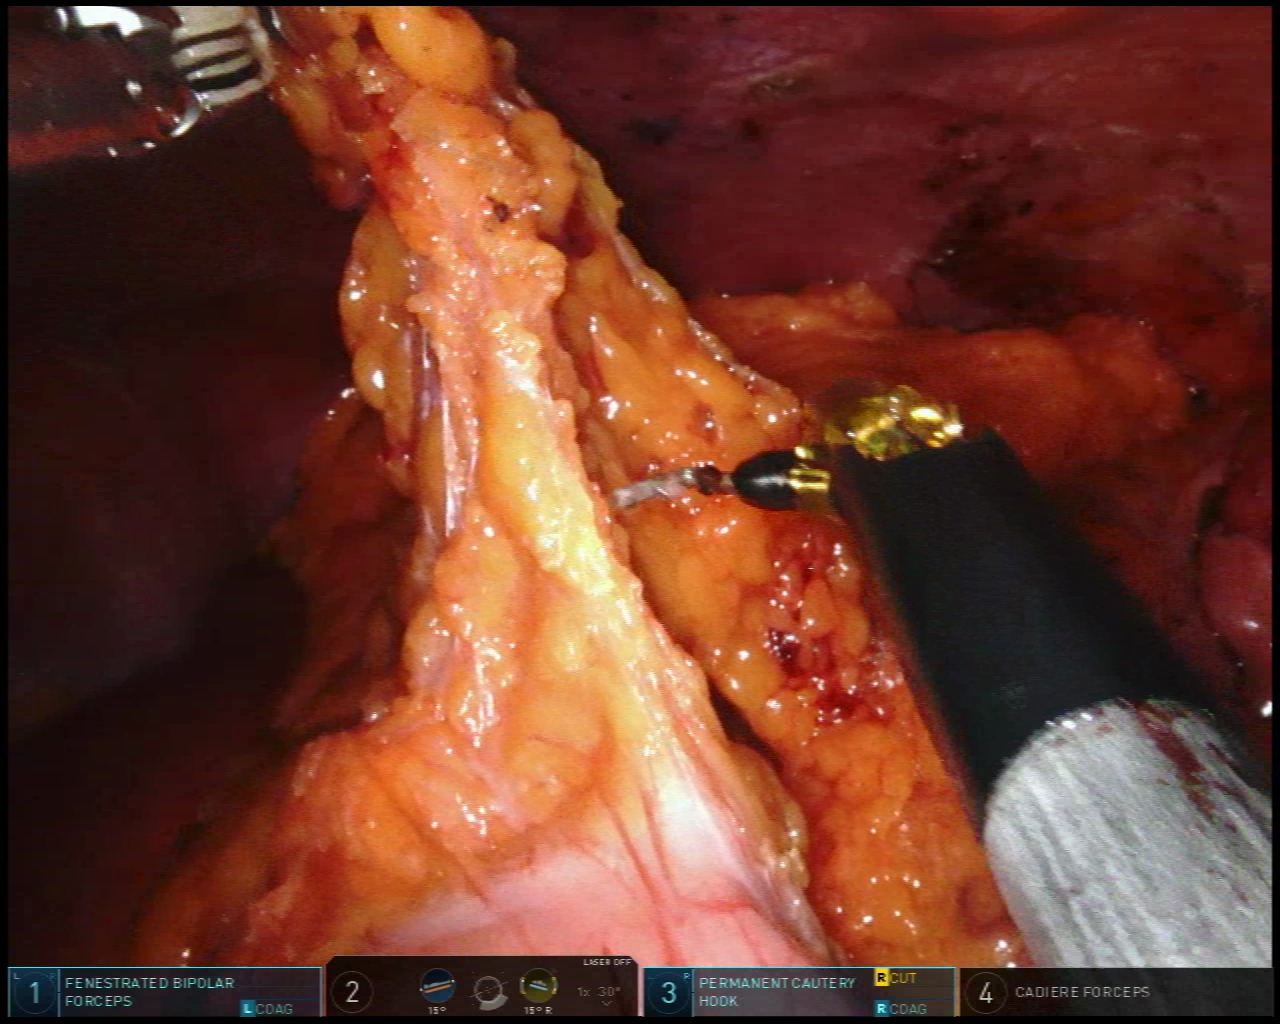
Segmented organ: liver
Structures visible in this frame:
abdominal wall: yes
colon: yes
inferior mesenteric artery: no
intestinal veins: no
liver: yes
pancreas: no
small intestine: no
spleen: no
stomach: no
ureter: no
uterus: no
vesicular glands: no